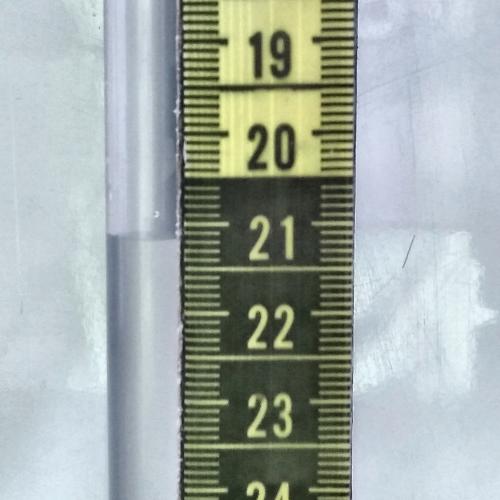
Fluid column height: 21.2 cm